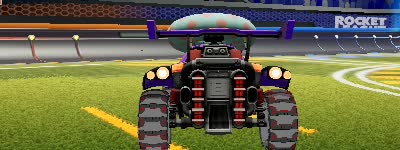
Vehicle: octane